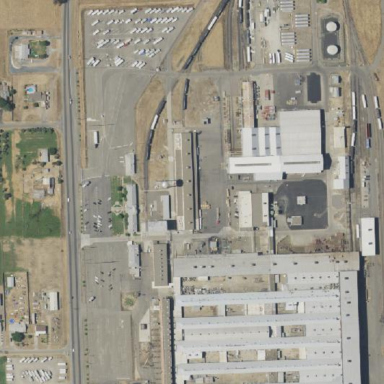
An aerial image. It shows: Industrial area.